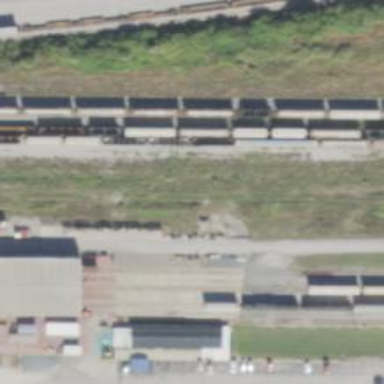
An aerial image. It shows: Unused railway yard.